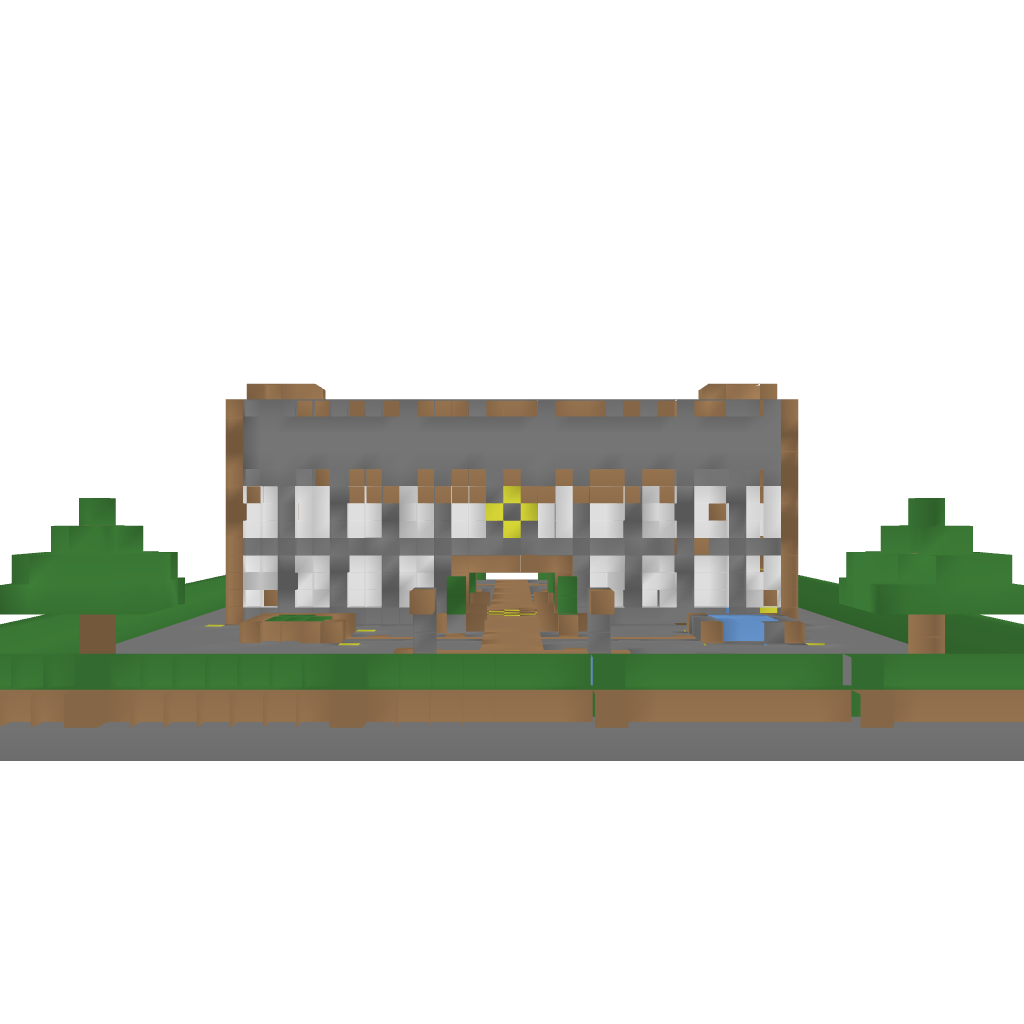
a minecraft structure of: Iron Mansion bad low quality